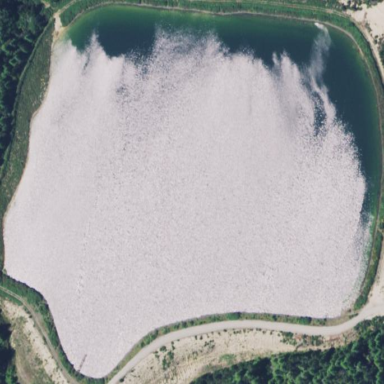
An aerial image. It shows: Reservoir of natural water.